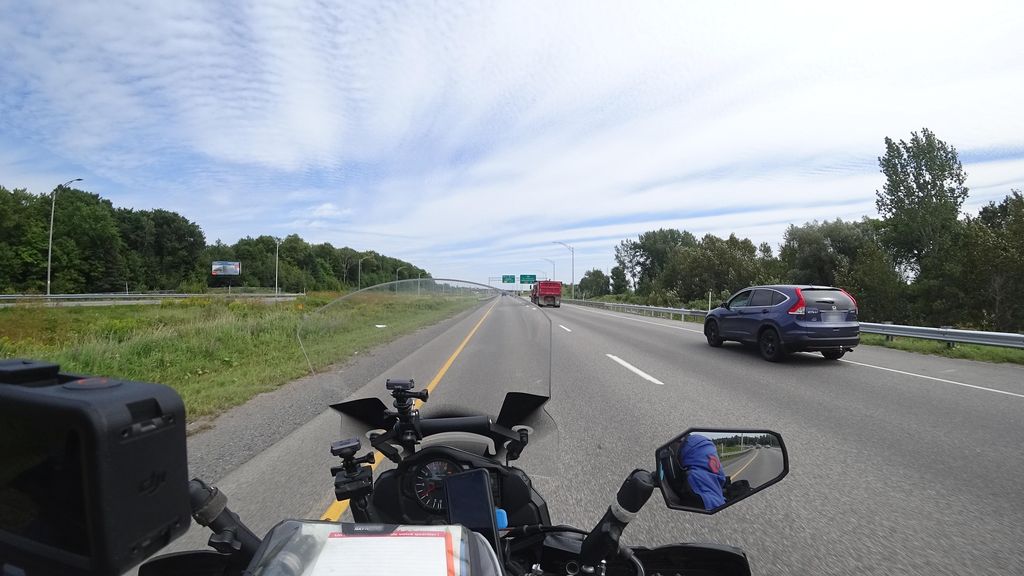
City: quebec_city